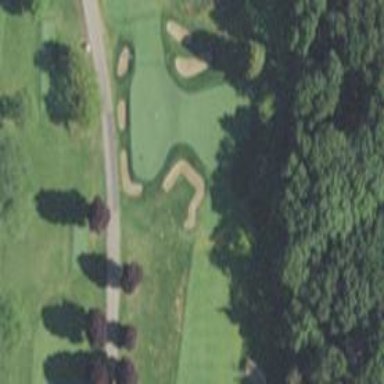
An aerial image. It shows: Golf hole.